Question: How would I render multiple controls in the same line in Jade (express)? Eventually I want to achieve something as depicted in the image below
'''
| Login
br
br
| Username
input#username(type='text', value='')
| Password
input#username(type='password', value='')
br
br
input#btnSignin(type='button', value='Login')
hr
'''
Thanks,
M
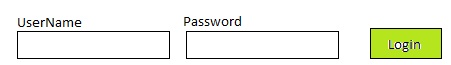
Answer: First of all, your example has not necessary something to do with , or , but here is a quick fix for your Problem, but a lot nicer is what <URL> said in his comment above. I just don't want to write this 'code' too, I'm sure you can do that on your own.
First your example will create something like that in :
'''
Login<br/><br/>Username
<input id="username" type="text" value=""/>Password
<input id="username" type="password" value=""/><br/><br/>
<input id="btnSignin" type="button" value="Login"/>
<hr/>
'''
Thats not what you wanted, but here is a quick and dirty version in , that looks more like your given example (your picture):
'''
| Login
br
br
div(style="float: left;") Username
br
input#username(type='text', value='')
div(style="float: left;") Password
br
input#username(type='password', value='')
div(style="float: left;")
br
input#btnSignin(type='button', value='Login')
br
br
hr
'''
This will end up in following :
'''
Login<br/><br/>
<div style="float: left;">Username<br/>
<input id="username" type="text" value=""/>
</div>
<div style="float: left;">Password<br/>
<input id="username" type="password" value=""/>
</div>
<div style="float: left;"><br/>
<input id="btnSignin" type="button" value="Login"/>
</div><br/><br/>
<hr/>
'''
Finally: Here is a <URL> with both versions.